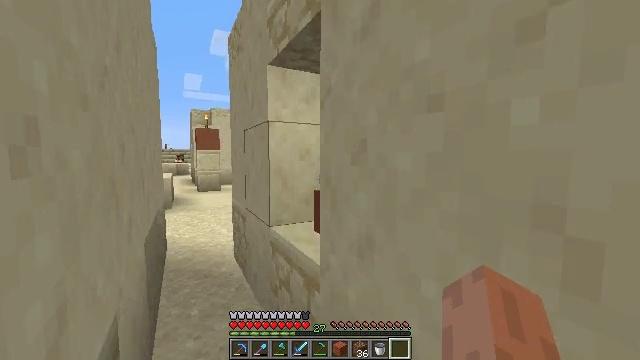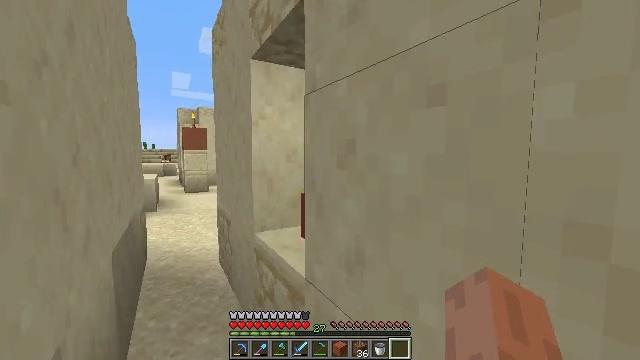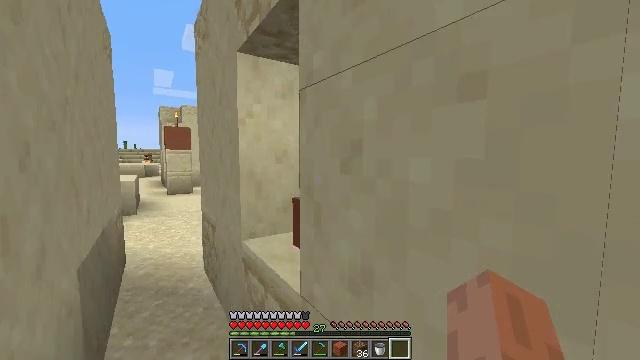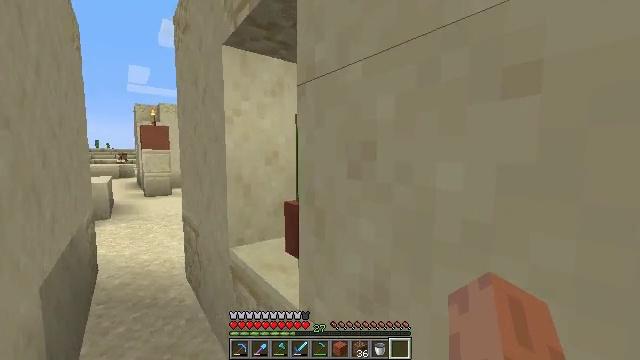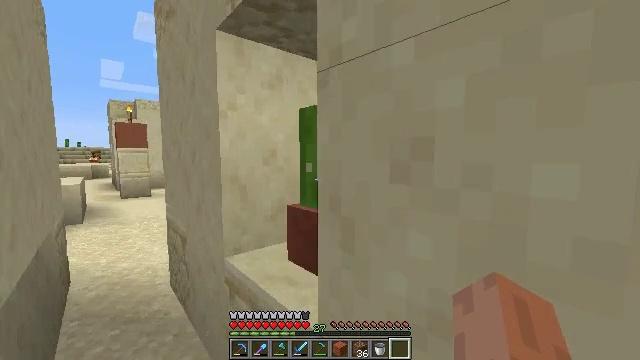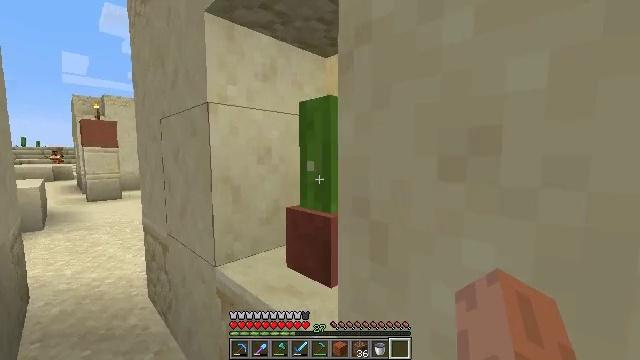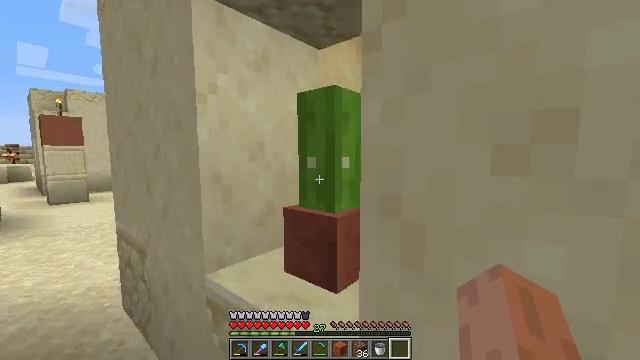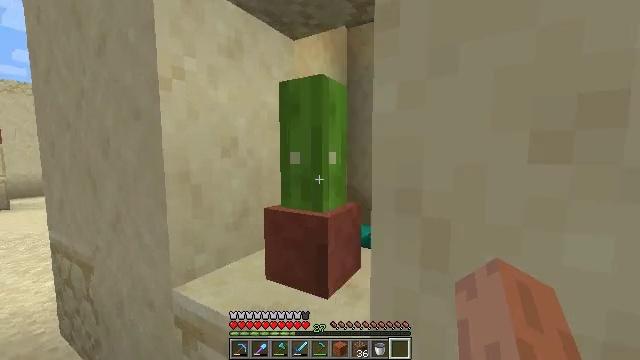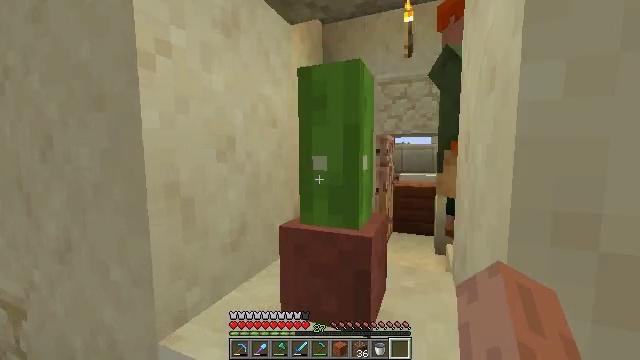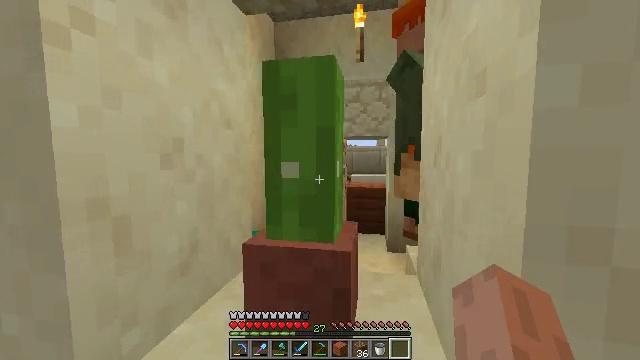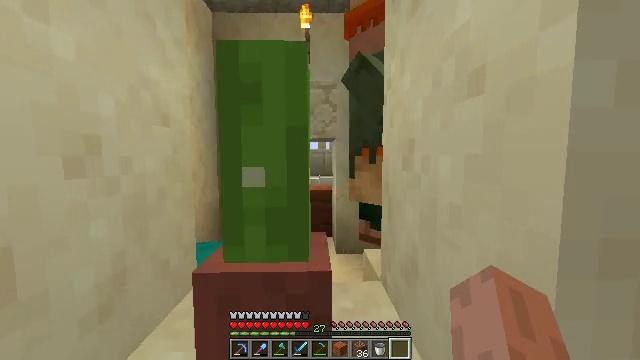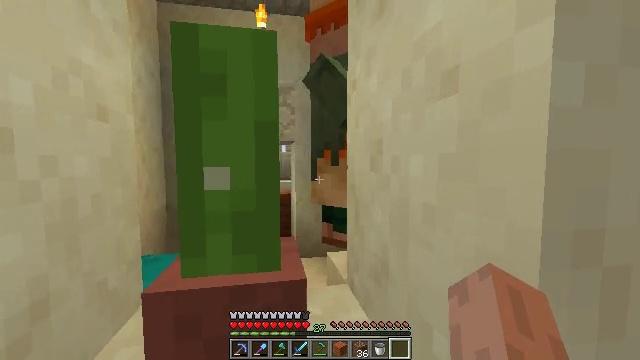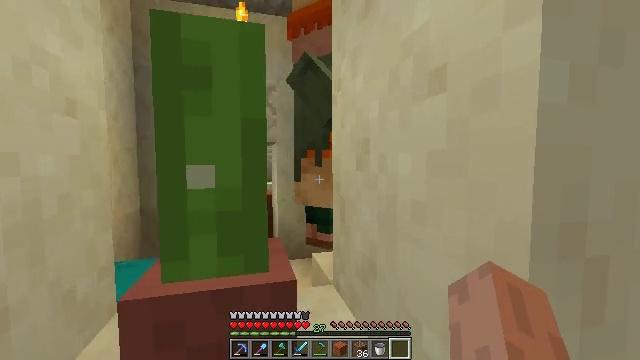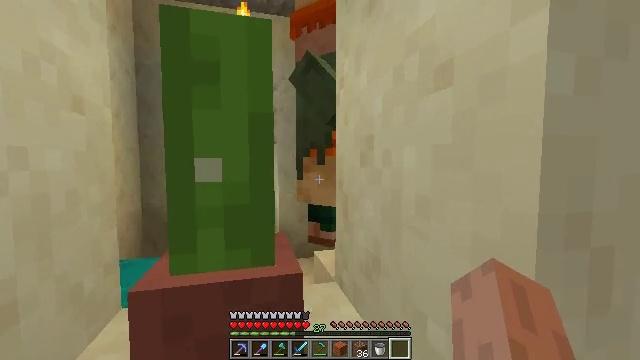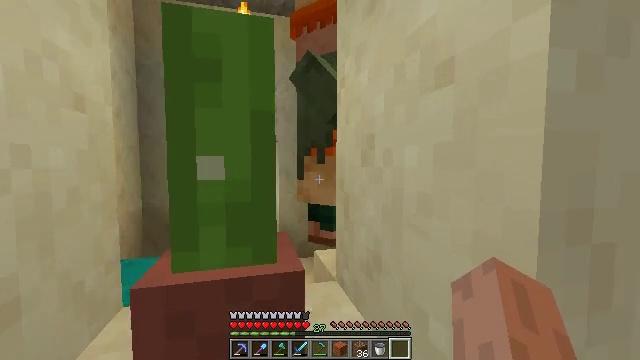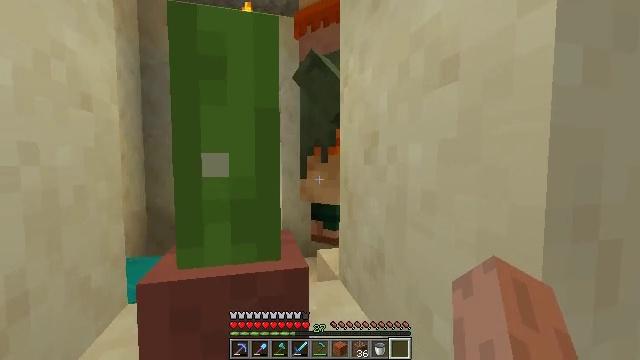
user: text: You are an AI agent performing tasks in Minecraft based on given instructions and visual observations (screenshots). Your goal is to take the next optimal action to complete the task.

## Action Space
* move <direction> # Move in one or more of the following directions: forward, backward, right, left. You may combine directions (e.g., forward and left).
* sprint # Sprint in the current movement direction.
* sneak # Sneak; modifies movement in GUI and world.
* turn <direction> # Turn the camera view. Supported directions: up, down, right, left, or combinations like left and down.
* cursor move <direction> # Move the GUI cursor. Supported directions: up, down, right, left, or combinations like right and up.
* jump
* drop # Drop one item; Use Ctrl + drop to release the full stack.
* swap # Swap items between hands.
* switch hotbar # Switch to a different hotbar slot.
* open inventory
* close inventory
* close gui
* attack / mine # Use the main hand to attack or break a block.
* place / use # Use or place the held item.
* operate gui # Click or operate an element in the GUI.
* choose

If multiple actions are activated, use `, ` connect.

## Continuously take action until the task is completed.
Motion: motion action
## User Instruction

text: Gather the potted cactus from the pot.
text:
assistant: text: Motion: move forward, turn right
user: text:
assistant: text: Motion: move forward and move left, turn right
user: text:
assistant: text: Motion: move forward and move left, turn right
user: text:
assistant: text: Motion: move forward and move left, turn right
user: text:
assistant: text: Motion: move forward and move left, turn right
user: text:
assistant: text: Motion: move forward and move left, turn right
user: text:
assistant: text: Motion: move forward and move left, turn right
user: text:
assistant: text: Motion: move forward and move left, turn right
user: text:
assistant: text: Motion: move forward, turn right
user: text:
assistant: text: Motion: turn right
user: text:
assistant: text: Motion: turn right
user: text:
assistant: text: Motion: turn right
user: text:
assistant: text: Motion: no_op
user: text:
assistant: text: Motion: no_op
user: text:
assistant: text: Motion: no_op
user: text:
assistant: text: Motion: turn left
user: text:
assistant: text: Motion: turn left and up
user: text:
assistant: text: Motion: turn left and up
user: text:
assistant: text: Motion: turn up
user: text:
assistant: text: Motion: turn right and up
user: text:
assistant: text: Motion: turn right and up
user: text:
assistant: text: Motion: turn up, use / place
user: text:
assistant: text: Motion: use / place
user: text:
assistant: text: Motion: use / place
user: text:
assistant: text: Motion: use / place
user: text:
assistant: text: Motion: no_op
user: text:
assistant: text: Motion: no_op
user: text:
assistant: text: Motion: no_op
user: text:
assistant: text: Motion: no_op
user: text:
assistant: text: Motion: no_op